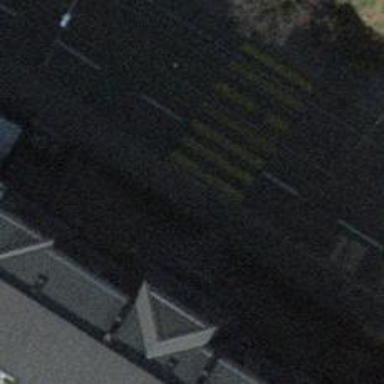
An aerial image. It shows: Kerb barrier.